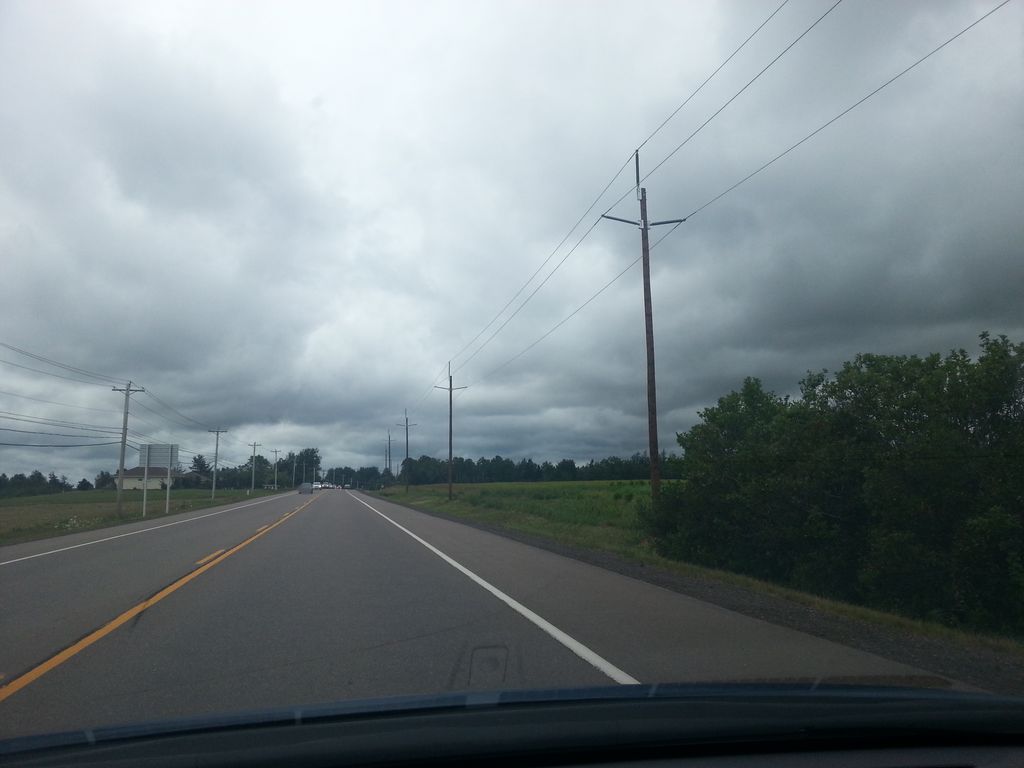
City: charlottetown